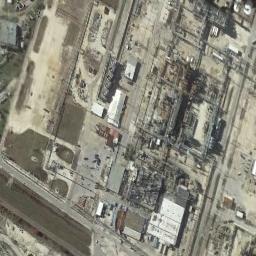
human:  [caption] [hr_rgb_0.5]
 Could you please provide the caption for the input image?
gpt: The industrial area has a construction site, Lots of industrial equipment and some workshops .

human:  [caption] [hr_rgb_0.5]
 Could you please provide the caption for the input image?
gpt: One building in the industrial area has a red roof .

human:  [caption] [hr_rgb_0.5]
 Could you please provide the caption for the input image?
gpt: In an industrial area, There are factories, Roads and some large-scale open-air machinery and equipment, Pipelines, Etc .

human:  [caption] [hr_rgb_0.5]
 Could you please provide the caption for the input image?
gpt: Numerous houses of different shapes are in the industrial area .

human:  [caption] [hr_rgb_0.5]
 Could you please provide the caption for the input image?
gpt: There are some buildings and empty land on the industrial area .